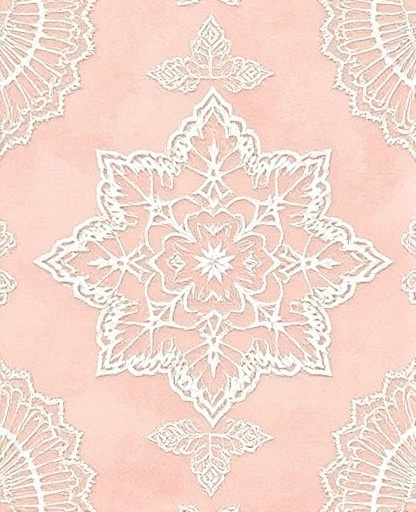
Category: Wedding